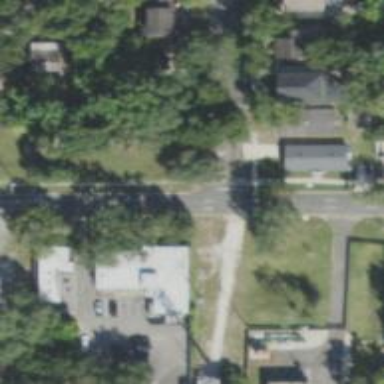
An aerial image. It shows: Residential road with asphalt surface. There is sidewalk on the left side.